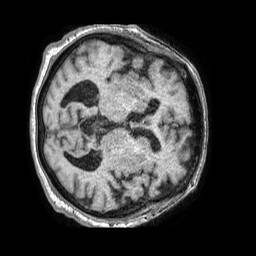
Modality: T1w
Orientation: axial
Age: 74
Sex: female
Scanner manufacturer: philips
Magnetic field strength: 1.5 T
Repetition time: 0.007624 s
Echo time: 0.003507 s